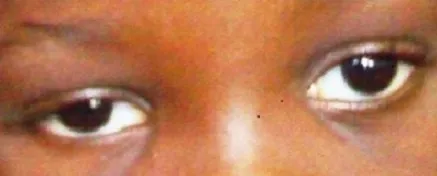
Right exotropia in primary gaze position.
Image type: medical_photograph (other_medical_photograph)